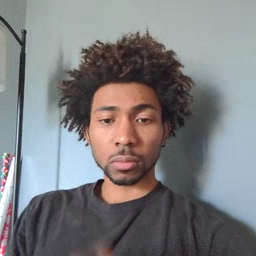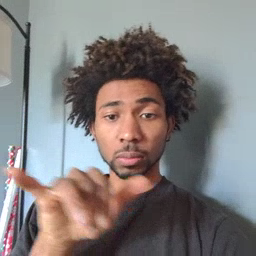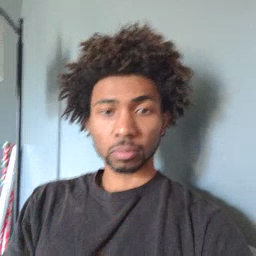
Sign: same